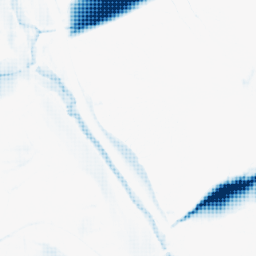
Category: morphological
Decomposition family: morphological_ellipse
Decomposition parameters: operation: closing
width: 50
height: 5
Upsampling method: sinc_hamming
Upsampling parameters: scale: 8
kernel_size: 8
Upsampling scale: 8